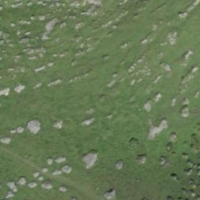
EUNIS habitat code: 23
Species observed at this site:
Oenanthe oenanthe